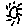
Label: sun